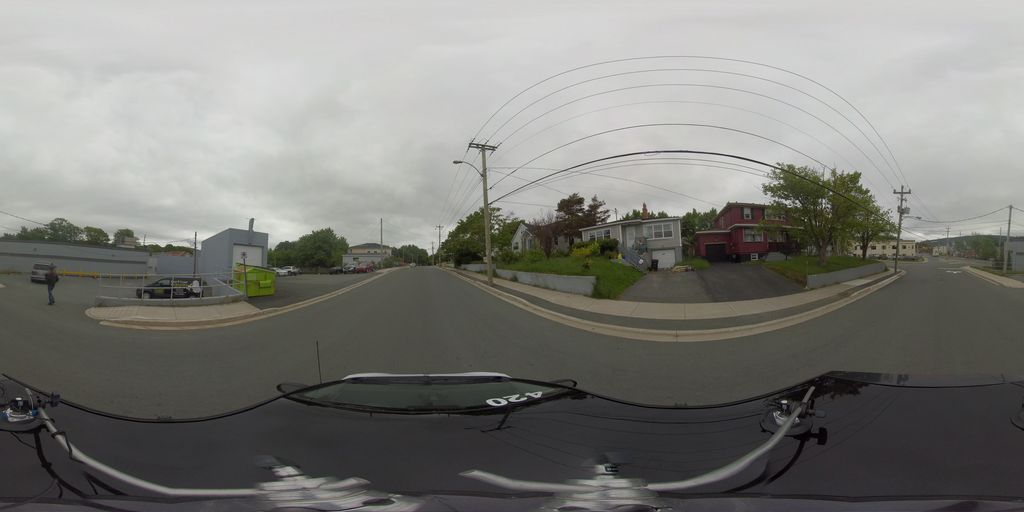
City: st_johns